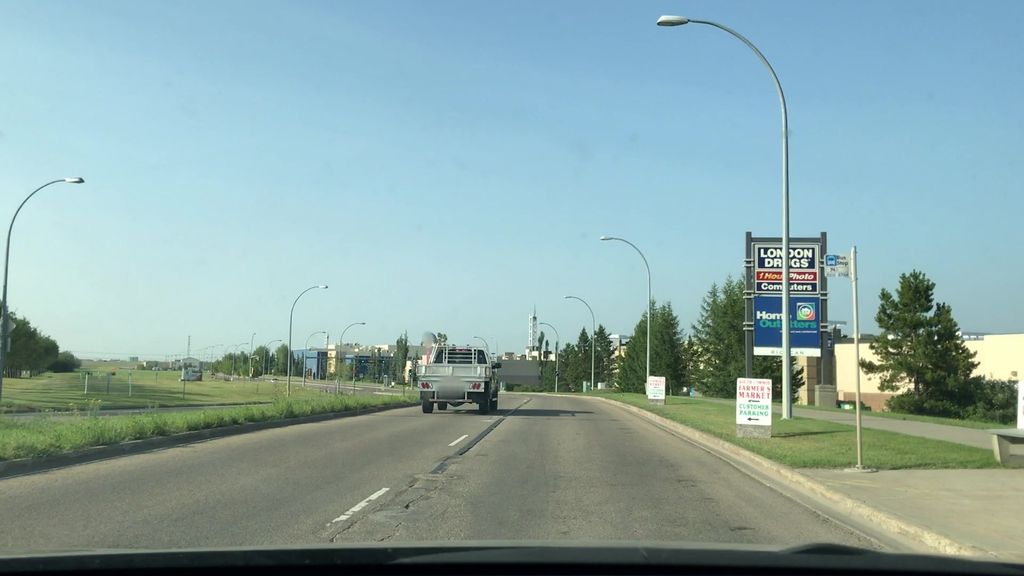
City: edmonton